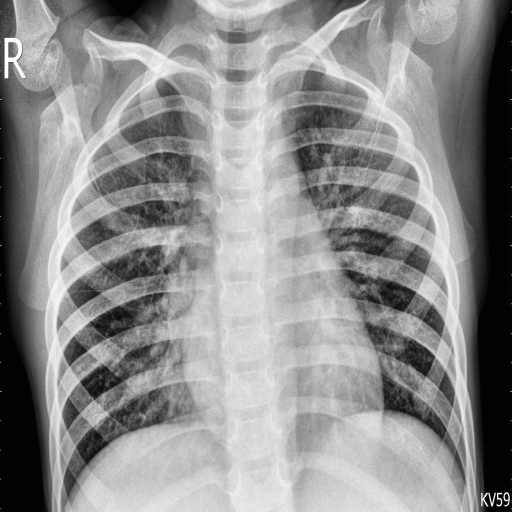
Finding: PNEUMONIA